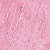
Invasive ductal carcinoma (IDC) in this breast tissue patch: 0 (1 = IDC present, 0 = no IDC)